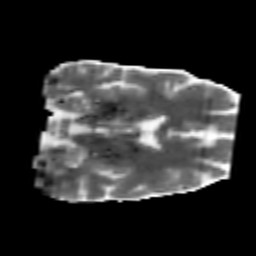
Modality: MD
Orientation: coronal
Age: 37
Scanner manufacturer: philips
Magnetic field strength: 3 T
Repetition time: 7.767 s
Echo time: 0.1224 s